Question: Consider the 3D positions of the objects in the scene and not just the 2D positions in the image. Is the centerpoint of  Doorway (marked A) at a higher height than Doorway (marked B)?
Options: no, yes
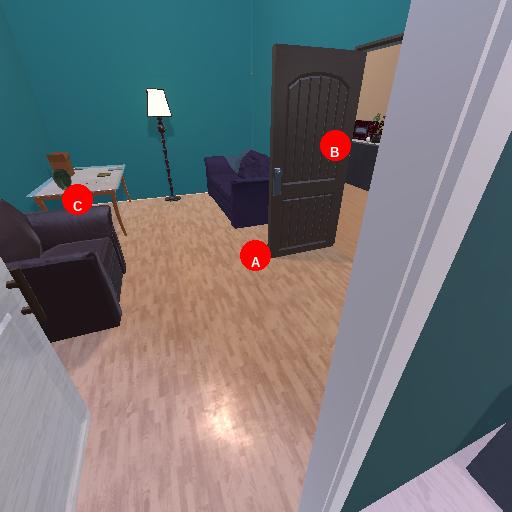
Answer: no